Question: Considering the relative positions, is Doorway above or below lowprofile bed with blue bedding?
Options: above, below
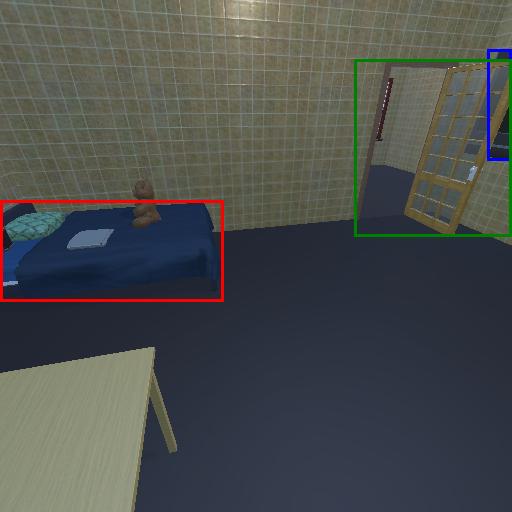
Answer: above